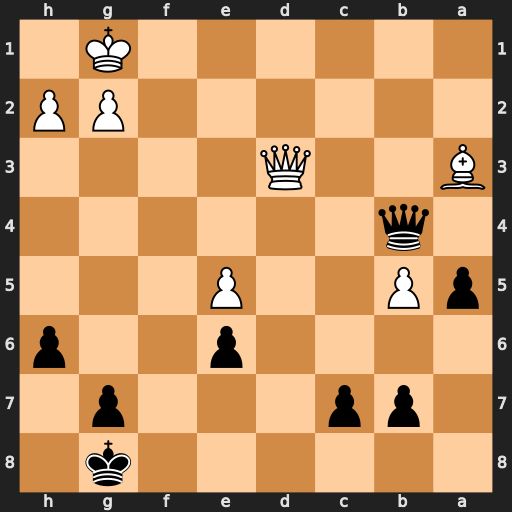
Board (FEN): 6k1/1pp3p1/4p2p/pP2P3/1q6/B2Q4/6PP/6K1
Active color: b
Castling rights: -
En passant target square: -
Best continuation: Qe1+ Qf1 Qe3+ Qf2 Qxa3